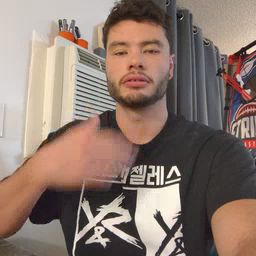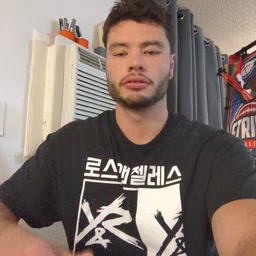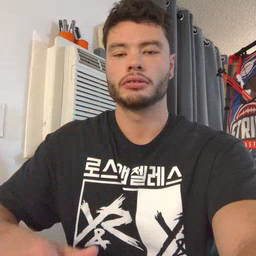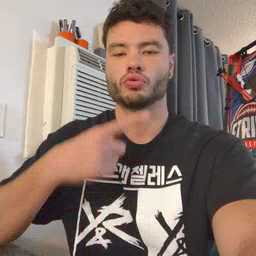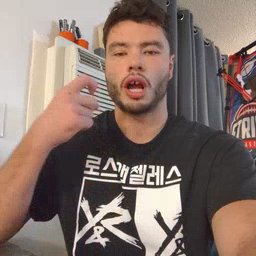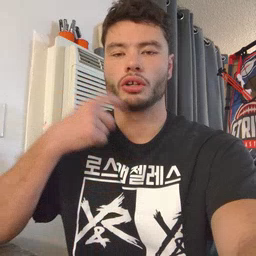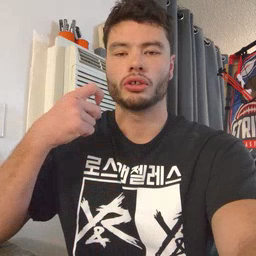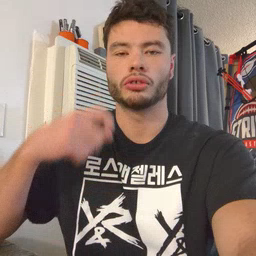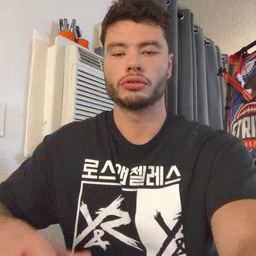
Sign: dryer